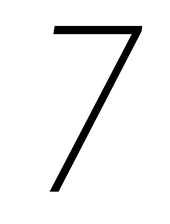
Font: Roboto-Italic_Condensed_ExtraLight_Italic